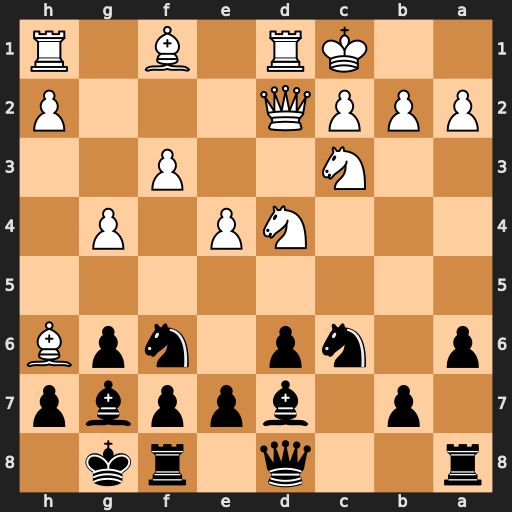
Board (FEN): r2q1rk1/1p1bppbp/p1np1npB/8/3NP1P1/2N2P2/PPPQ3P/2KR1B1R
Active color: b
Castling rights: -
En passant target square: -
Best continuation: Nxd4 Bxg7 Nxf3 Qh6 Nxg4